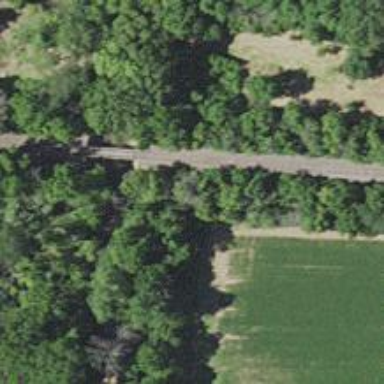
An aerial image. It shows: Beam bridge carrying railway tracks.